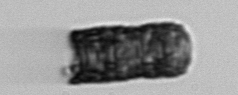
Label: Paralia_sulcata